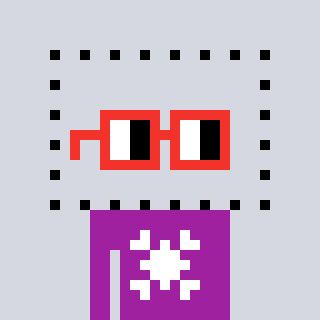
a pixel art character with square red glasses, a void-shaped head and a magenta-colored body on a cool background